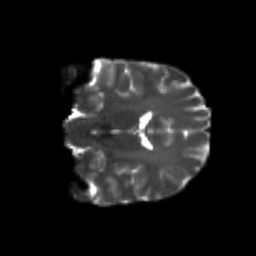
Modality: T2w
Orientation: coronal
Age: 24
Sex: female
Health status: healthy
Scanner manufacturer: philips
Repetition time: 7.39 s
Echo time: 0.08599 s